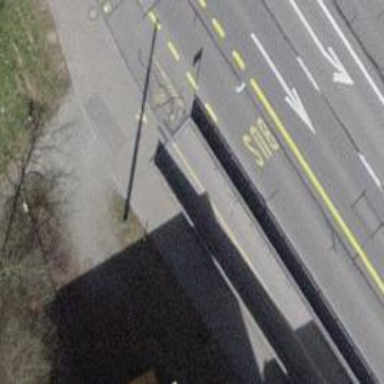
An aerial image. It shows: Paved cycleway passing through tunnel.